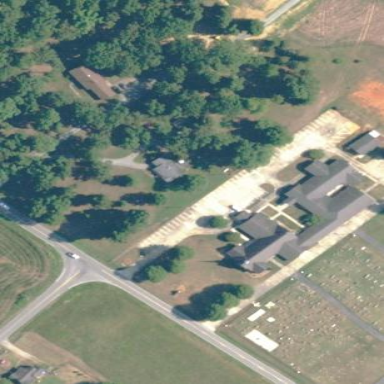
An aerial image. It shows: Beautiful church building.